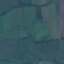
Land use / land cover: Pasture